Interaction volume radius: 10 \u00c5
Interaction volume height: 40 \u00c5
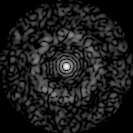
Disorder parameter: 0.8331